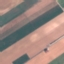
Land use / land cover: AnnualCrop